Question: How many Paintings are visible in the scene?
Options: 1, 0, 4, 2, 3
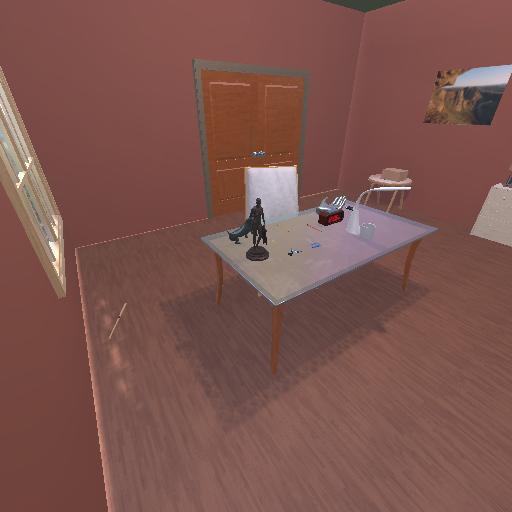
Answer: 1